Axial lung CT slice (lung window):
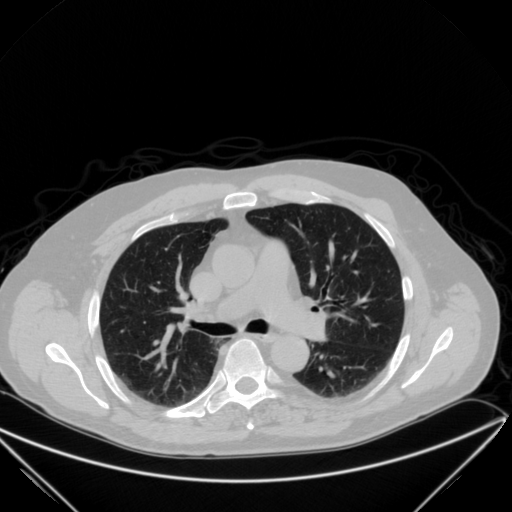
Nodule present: no